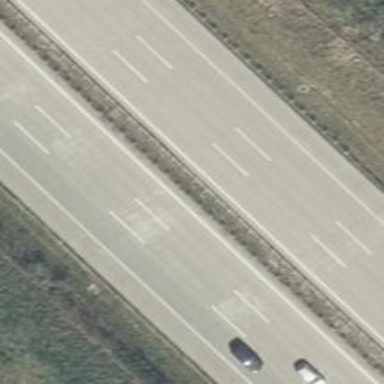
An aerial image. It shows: Concrete motorway.